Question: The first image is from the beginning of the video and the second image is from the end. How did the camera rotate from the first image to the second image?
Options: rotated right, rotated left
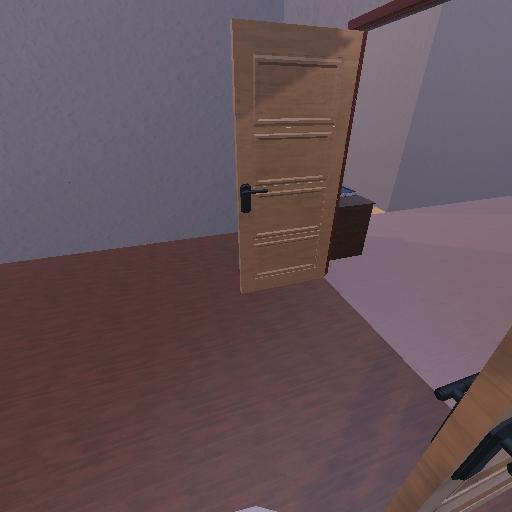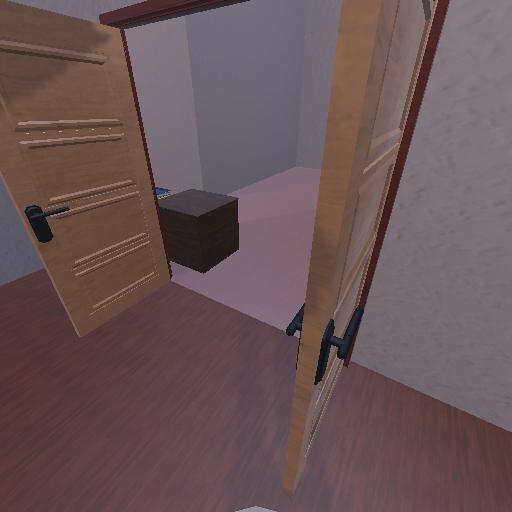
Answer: rotated right